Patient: sex F, age 62
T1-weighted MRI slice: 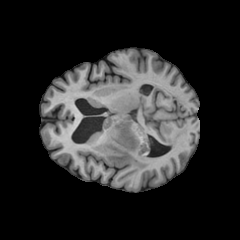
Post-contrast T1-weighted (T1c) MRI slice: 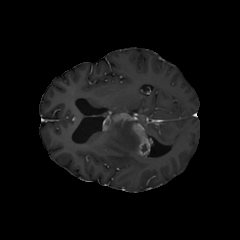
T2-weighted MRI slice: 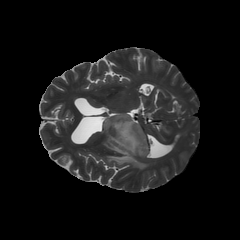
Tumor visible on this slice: yes
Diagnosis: Glioblastoma, IDH-wildtype
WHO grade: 4